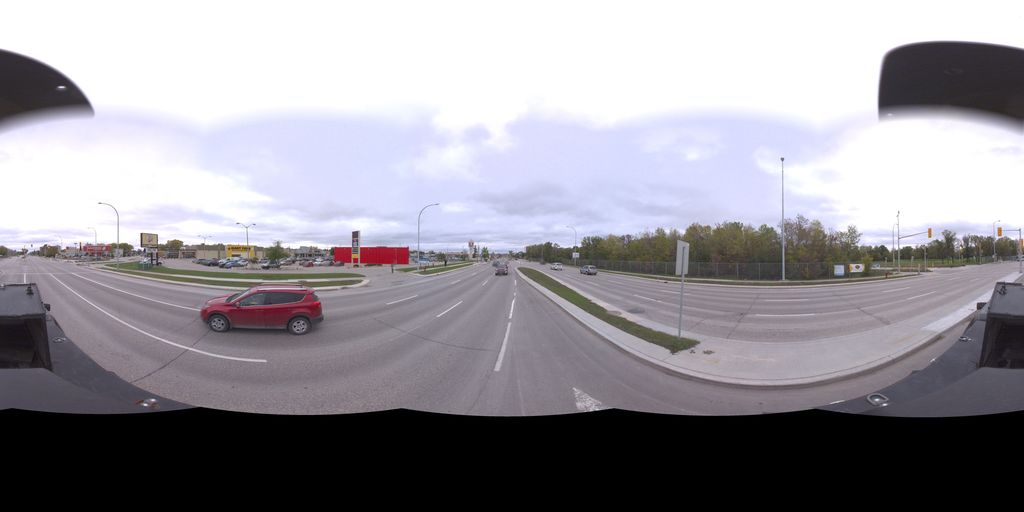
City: winnipeg